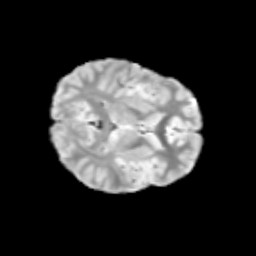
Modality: T2w
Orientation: axial
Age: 11
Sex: male
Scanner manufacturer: siemens
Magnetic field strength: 3 T
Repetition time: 3.8 s
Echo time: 0.07 s